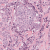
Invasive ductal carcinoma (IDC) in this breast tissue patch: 1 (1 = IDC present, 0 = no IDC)